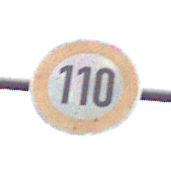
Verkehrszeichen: Geschwindigkeit110
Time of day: MorningAfternoon
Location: Outdoor (Nature)
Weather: Overcast
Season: NotSpecified
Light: Natural